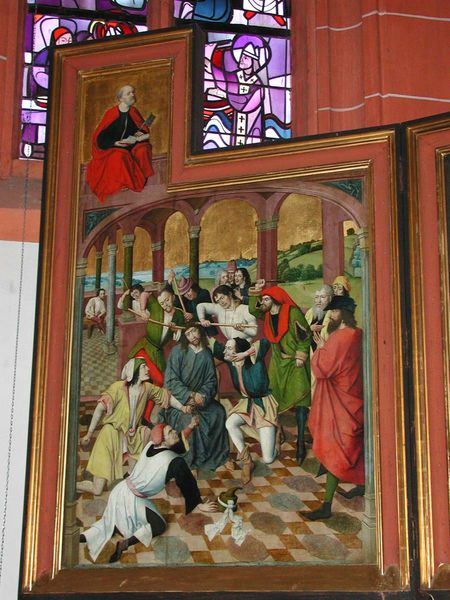
Titel: Stifteraltar in der Nikolauskapelle
Künstler: Meister des Marienlebens
Standort: Bernkastel-Kues, St. Nikolaus Hospital / Cusanus Stift (EU - D - RP)
Schlagwörter: flügel, gemälde, weiß, grün, landschaft, menschen, fenster, hut, hüte, säulen, rot, muster, schachbrettmuster, kappe, goldrahmen, hügel, kirche, boden, gewänder, stock, lila, platz, saal, papst, soldaten, lesen, foto, bögen, stangen, buch, religion, streit, knien, stöcke, mosaik, beten, altar, hochaltar, glasfenster, christus, jesus, jesus christus, leiden, qual, knieen, schlagen, dornenkrone, schimpfen, kirchenfenster, triptychon, folter, stöcker, dornenkrönung, foltern, krichen, seitenwand, spotten, artyrium, maltretieren